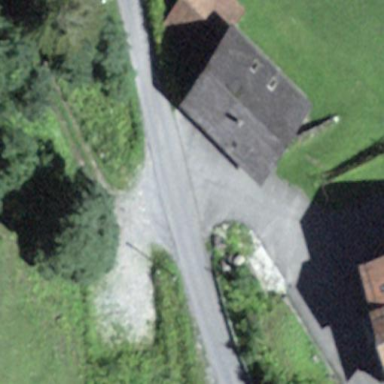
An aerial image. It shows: Detached building.